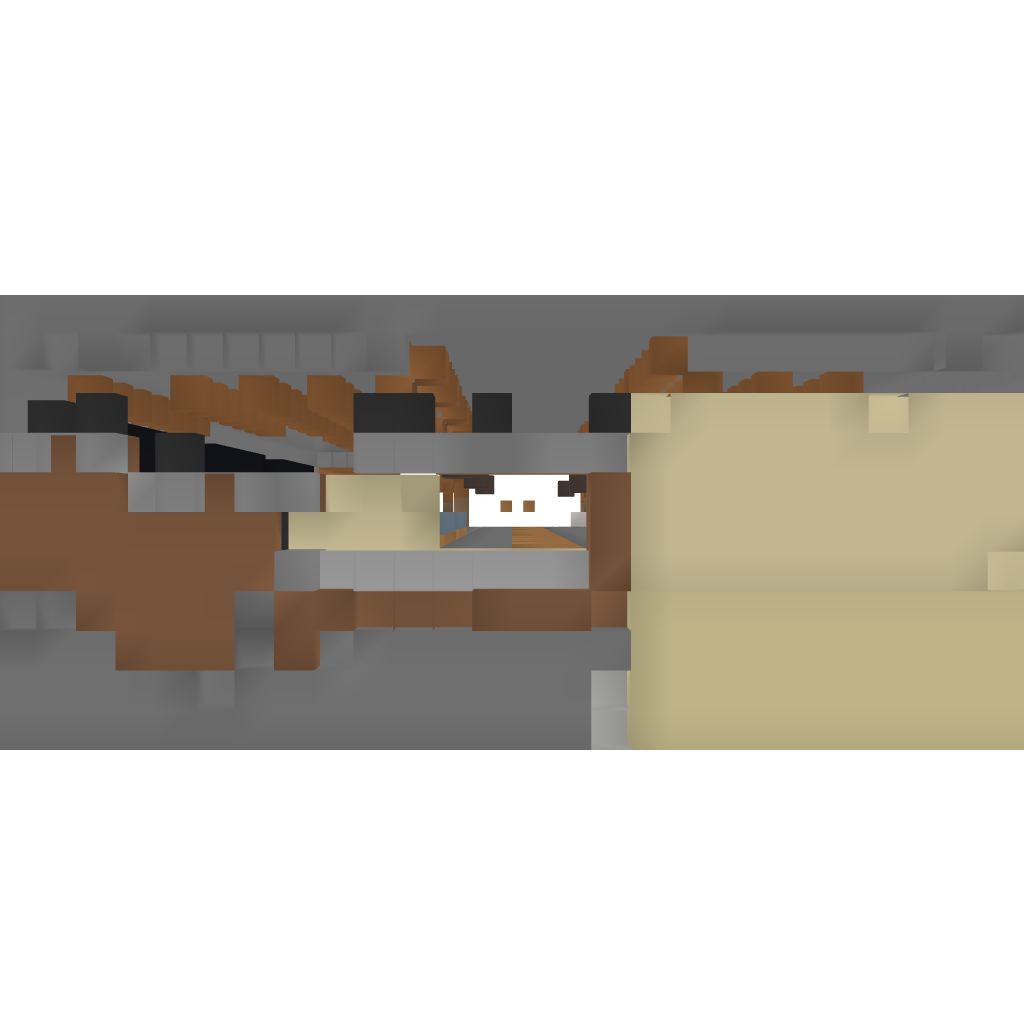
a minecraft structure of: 6 Room Cinema